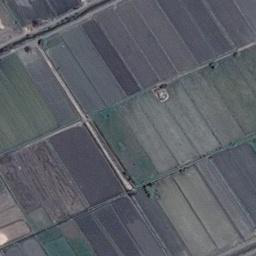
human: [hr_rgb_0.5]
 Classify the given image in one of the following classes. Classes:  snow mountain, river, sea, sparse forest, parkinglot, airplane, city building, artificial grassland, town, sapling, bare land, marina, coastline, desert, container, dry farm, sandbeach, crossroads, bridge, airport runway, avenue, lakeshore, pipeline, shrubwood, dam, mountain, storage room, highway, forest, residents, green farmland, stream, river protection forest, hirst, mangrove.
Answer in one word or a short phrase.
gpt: green farmland